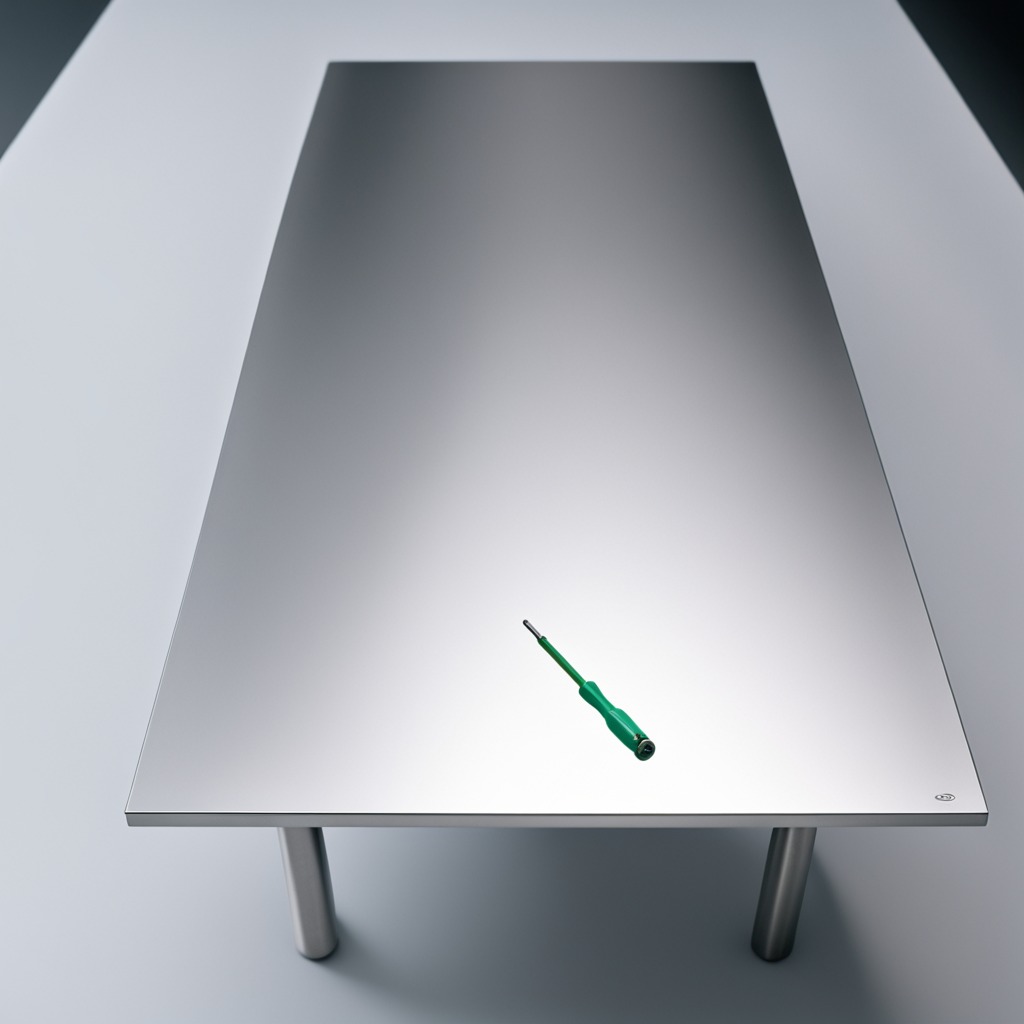
A screwdriver is lying on the stainless steel table in a high-end prototyping lab.